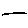
Label: line